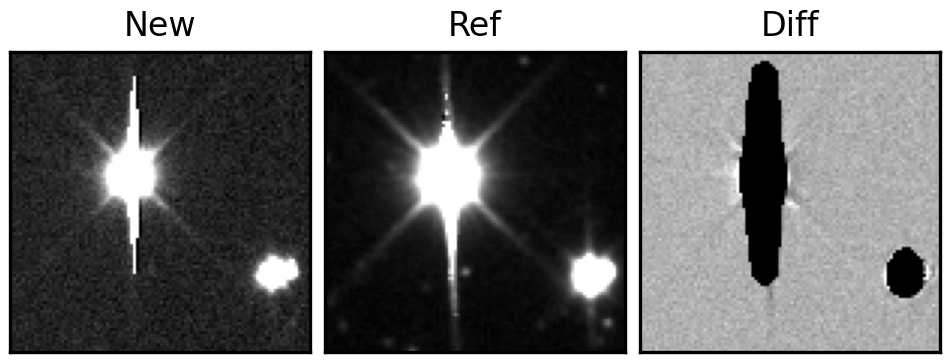
Label: bogus